三年级 · 组合几何学

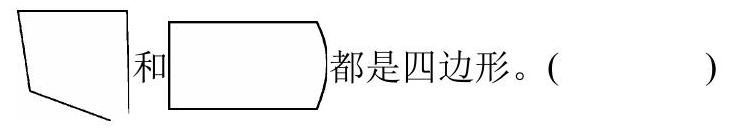
答案: $x$

【分析】由不在同一直线上的四条线段首尾顺次相接的图形叫四边形, 第一个图形不是封闭图形, 第二个图形有一条边是曲线, 根据四边形的定义判断即可。

【详解】（1）第一个图形虽然有不在同一直线上的四条线段, 但是首尾没有顺次相接, 没有封闭,所以它不是四边形;

（2）第二个图形有不在同一直线上的三条线段, 而不是四条线段, 它也不是四边形;所以原题说法错误。

故答案为: $\times$

【点睛】本题考查的是四边形的认识：四边形是由同一平面内的四条线段首尾相接围成的封闭图形。
解析: ：分析：（1）由点 $\mathrm{A}$ 在抛物线上, 将 $\mathrm{A}$ 点坐标代入, 求出参数 $\mathrm{P}$, 求解即可 (2) 由于 $F(8,0)$ 是 $\triangle A B C$ 的重心, 则重心与焦点重合, 由重心坐标公式可求 $M$ 是 $B C$ 的中点。

(3) 由于线段 $\mathrm{BC}$ 的中点 $\mathrm{M}$ 不在 $x$ 轴上, 所以 $\mathrm{BC}$ 所在的直线不垂直于 $x$ 轴. 设 $\mathrm{BC}$ 所在直线的方程为: $y+4=k(x-11)(k \neq 0)$, 解出 $k$ 即可。